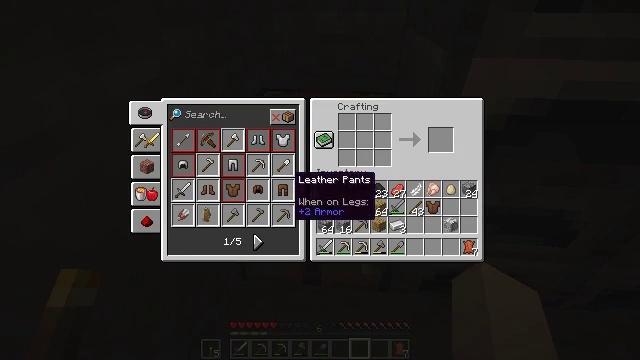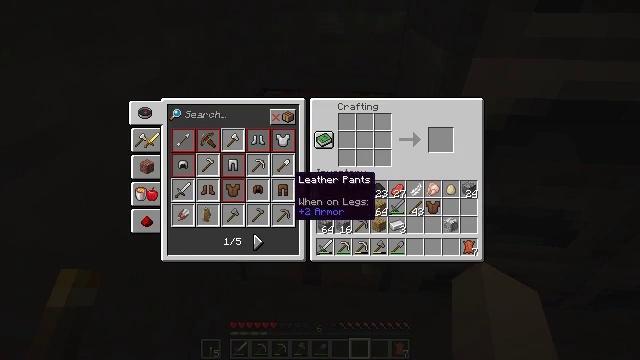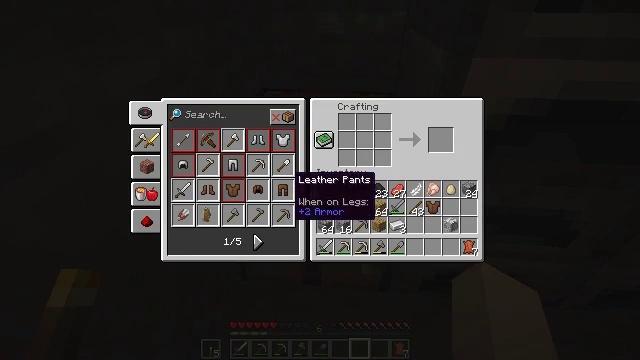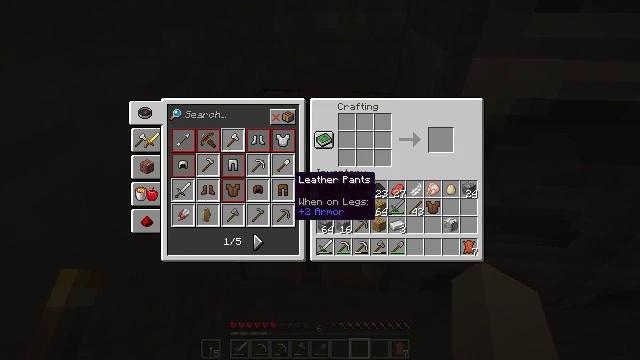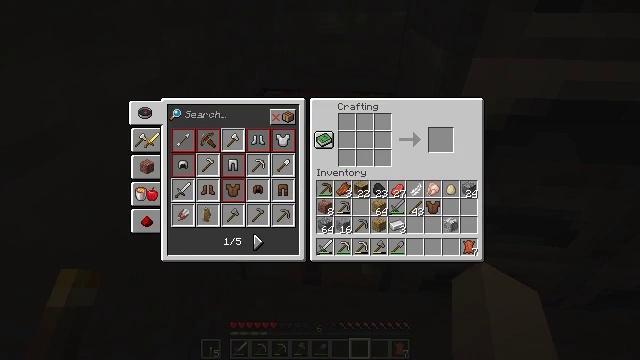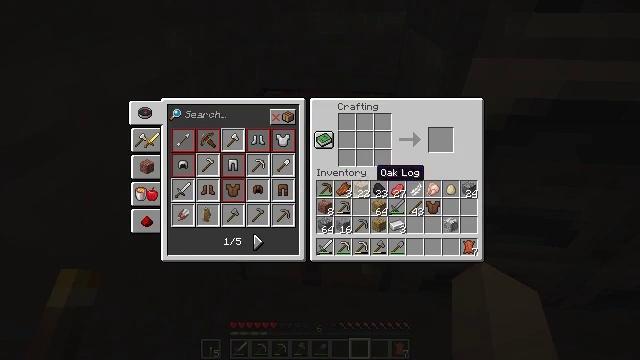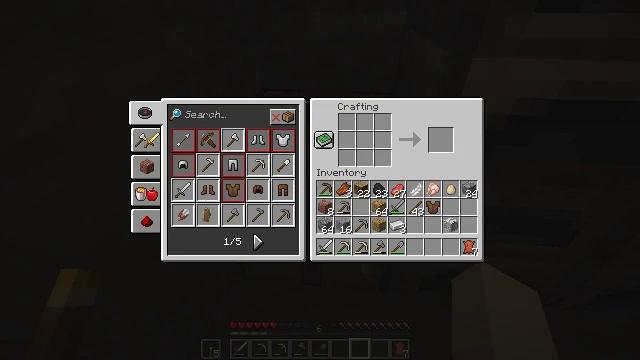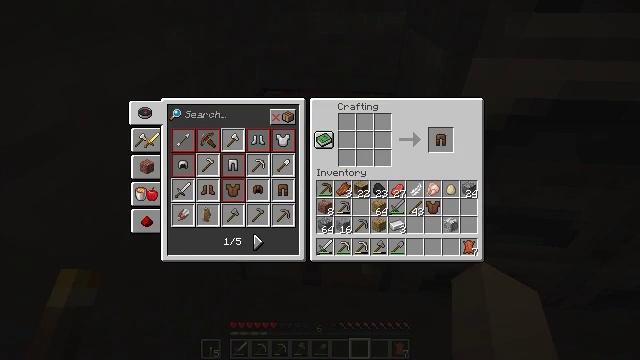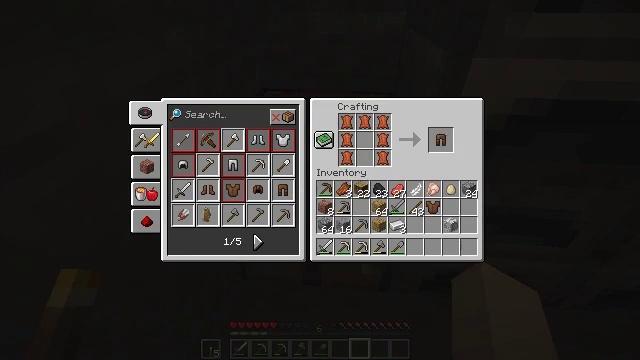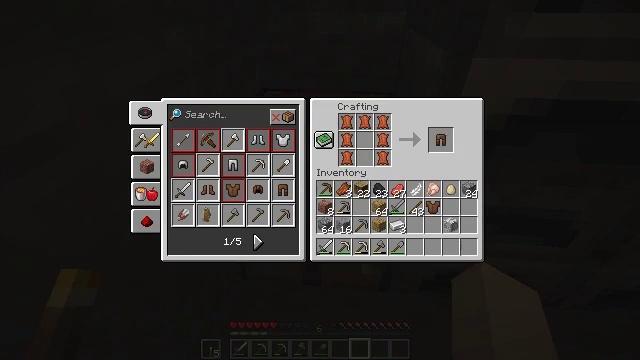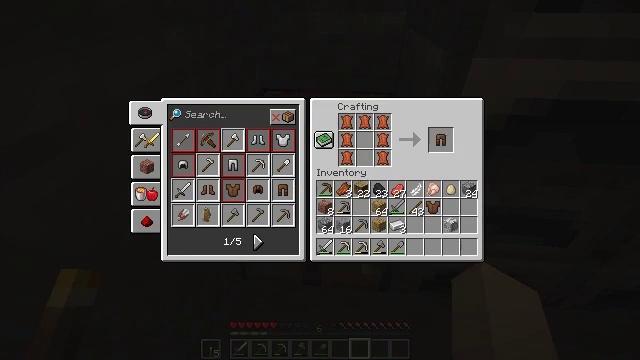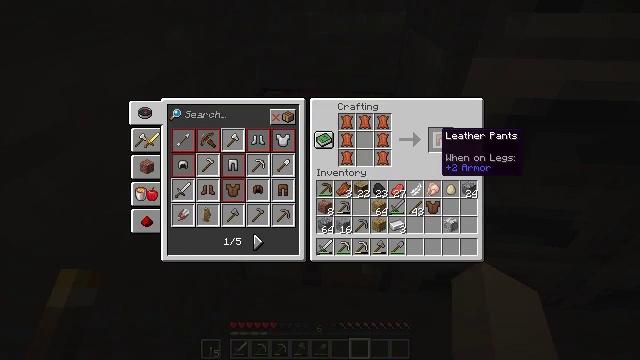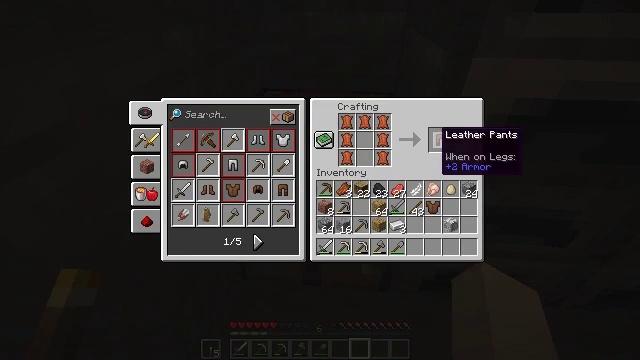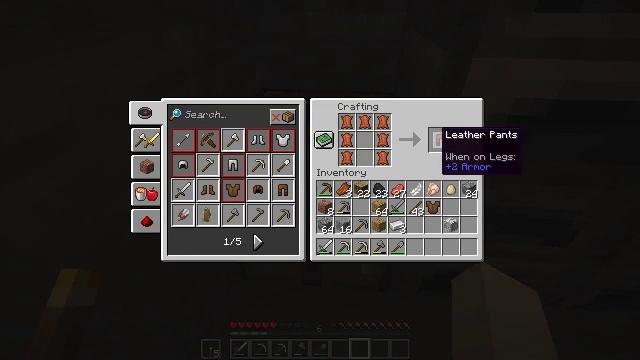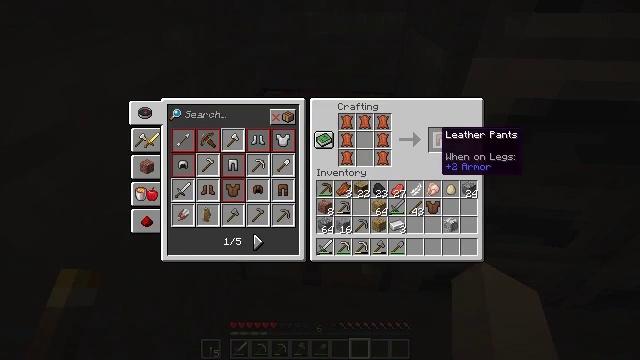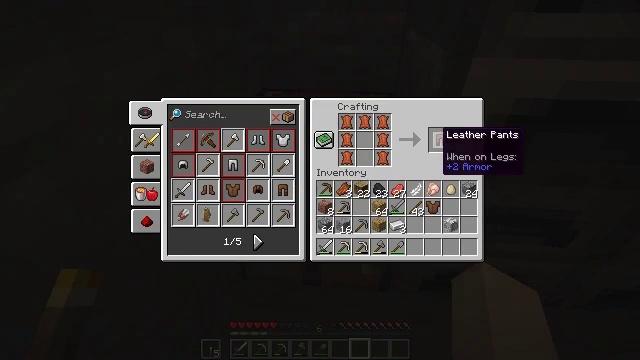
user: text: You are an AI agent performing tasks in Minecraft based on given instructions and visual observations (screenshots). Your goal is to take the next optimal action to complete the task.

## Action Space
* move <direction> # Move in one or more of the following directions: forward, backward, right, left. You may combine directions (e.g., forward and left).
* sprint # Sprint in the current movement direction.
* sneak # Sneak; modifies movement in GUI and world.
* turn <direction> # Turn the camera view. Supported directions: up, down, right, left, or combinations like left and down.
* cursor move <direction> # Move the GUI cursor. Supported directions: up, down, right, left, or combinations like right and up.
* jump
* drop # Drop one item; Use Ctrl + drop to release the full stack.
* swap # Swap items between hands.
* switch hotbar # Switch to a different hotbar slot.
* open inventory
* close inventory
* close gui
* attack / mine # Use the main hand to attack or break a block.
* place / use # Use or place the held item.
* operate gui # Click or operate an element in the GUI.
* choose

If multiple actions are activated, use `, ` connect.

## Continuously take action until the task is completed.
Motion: motion action
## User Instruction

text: Interact with the crafting table to make leather leggings.
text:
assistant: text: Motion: no_op
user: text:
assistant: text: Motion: operate gui
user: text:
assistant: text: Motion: operate gui
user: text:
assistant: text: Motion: cursor move right
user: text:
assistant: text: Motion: cursor move right and up
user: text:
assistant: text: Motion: cursor move right and up
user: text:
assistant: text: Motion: cursor move right
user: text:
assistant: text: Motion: no_op
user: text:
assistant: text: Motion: cursor move up
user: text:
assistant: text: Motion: no_op
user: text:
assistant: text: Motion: no_op
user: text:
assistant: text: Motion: no_op
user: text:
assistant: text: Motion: no_op
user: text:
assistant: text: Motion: no_op
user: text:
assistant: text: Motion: no_op
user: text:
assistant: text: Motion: no_op
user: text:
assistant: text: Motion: operate gui
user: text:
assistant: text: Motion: operate gui
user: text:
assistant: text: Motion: operate gui
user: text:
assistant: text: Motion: cursor move down
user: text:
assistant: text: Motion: cursor move down
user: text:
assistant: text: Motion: no_op